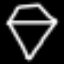
Label: diamond